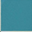
Piece: xx